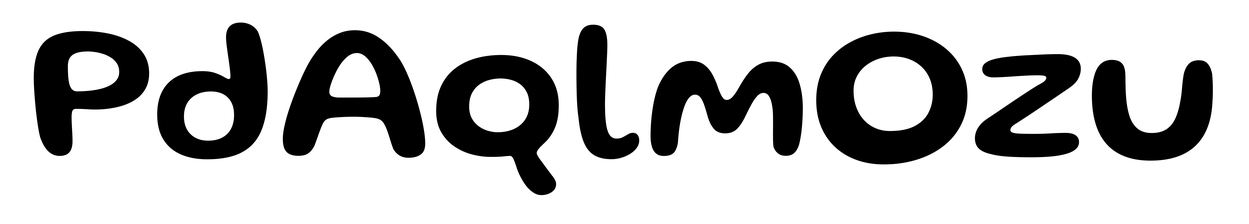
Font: Gluten_Medium